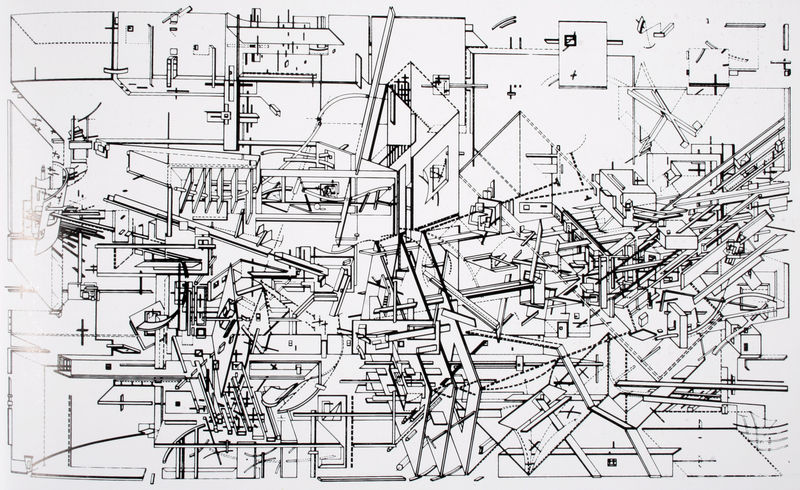
Titel: Micromegas, "Time sections"
Künstler: Daniel Libeskind
Schlagwörter: dunkel, komposition, grau, hell, schwarz, skizze, weiss, zeichnung, haus, expressionismus, muster, felder, blatt, chaos, perspektive, moderne, russland, abstrakt, formen, grafik, graphik, linien, latten, rechtecke, tusche, stangen, technik, linear, form, plakat, wirr, entwurf, geometrisch, kreuze, stäbe, konstruktion, bizarr, plan, dreiecke, konstruktivismus, halbkreise, chaotisch, dekonstruktivismus